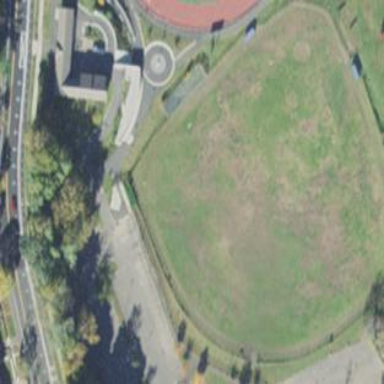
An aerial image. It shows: Baseball pitch for leisure land activities.